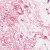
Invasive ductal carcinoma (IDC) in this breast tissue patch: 0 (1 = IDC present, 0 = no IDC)